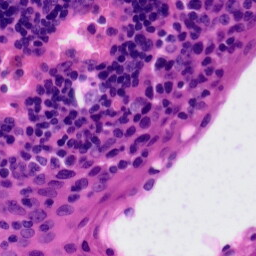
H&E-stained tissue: Tonsil